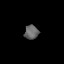
Tissue: lung
Cell type: Endothelial cells
Senescence score: 0.627
Nuclear area (px): 193
Mean DAPI intensity: 102.052